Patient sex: M
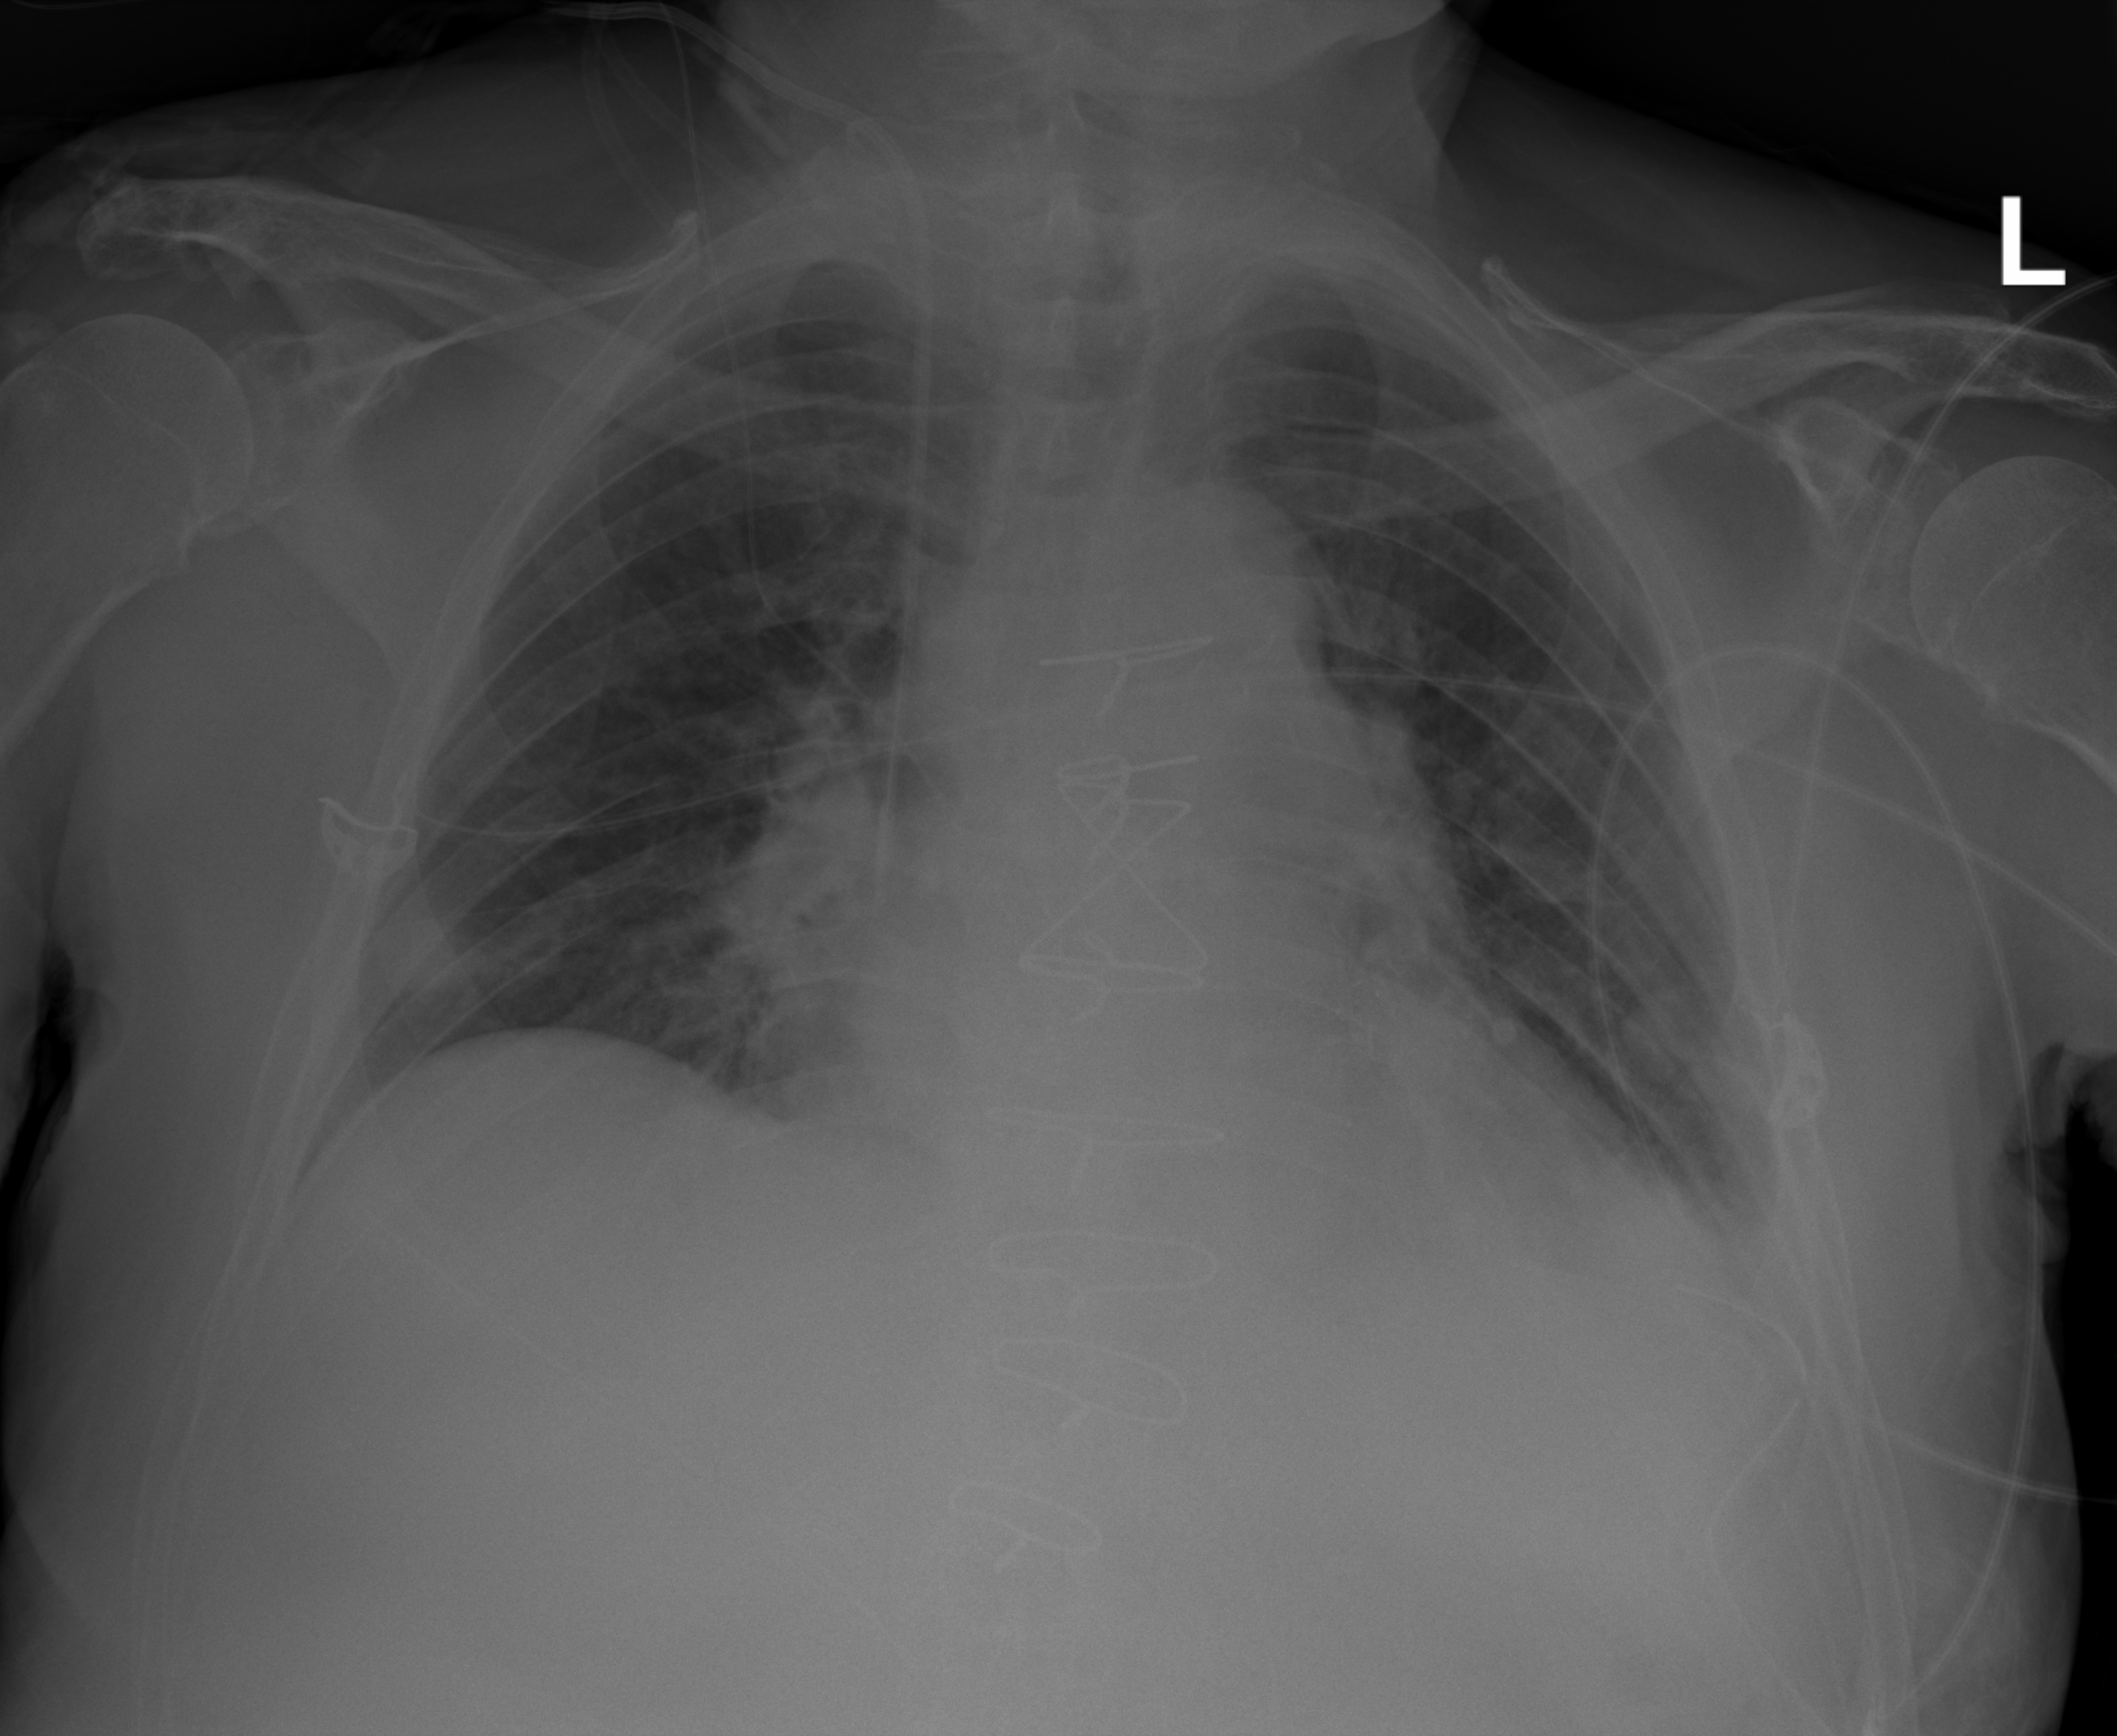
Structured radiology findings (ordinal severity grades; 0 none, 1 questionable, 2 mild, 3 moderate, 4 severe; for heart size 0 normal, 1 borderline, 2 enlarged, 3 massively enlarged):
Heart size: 2
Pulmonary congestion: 2
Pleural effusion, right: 0
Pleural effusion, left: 2
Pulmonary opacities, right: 2
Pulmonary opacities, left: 2
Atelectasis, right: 2
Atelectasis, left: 2